Brain MRI, t1w sequence, axial 2D slice.
Patient: age 32, sex F, weight 95 kg, height 1.95 m
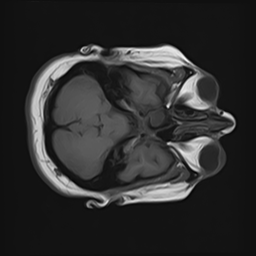